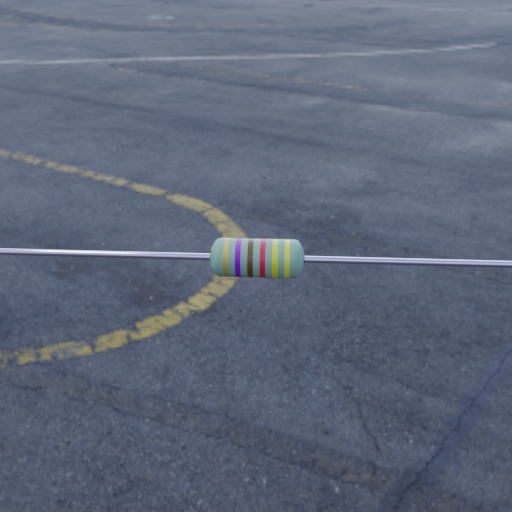
Resistor colour bands (in order): gold, violet, brown, red, yellow, yellow